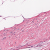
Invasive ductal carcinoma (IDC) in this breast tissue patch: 0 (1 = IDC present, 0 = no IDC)